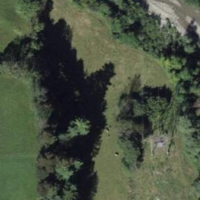
EUNIS habitat code: 52
Species observed at this site:
Lycaena phlaeas
Tetrix subulata
Nemobius sylvestris
Barbitistes obtusus
Gomphocerippus rufus